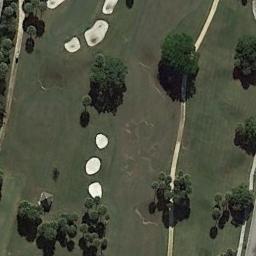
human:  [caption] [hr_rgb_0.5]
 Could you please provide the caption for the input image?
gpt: There are about 5 or 6 golf bunkers here .

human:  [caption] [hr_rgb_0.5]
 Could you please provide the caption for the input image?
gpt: The golf course has some fairways, Roads, Barrier trees and sandpits .

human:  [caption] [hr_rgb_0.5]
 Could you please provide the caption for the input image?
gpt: Many trees are near the golf course .

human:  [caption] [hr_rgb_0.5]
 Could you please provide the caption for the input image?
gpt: There are a few bunkers and a few paths on the large green lawn on the golf course and many trees .

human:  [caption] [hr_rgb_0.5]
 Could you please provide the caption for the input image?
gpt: There are several bunkers and trees on the golf course .